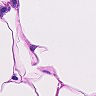
Metastatic tissue present: no